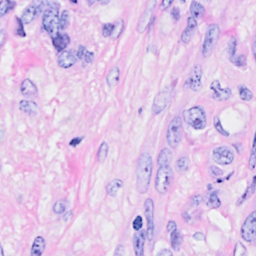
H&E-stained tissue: Breast